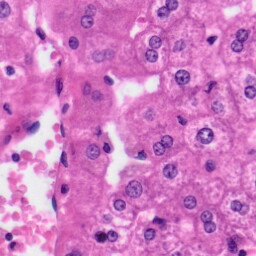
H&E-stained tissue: Liver